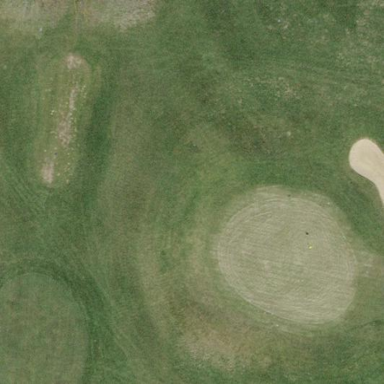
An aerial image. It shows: Green golf area with grass land use.